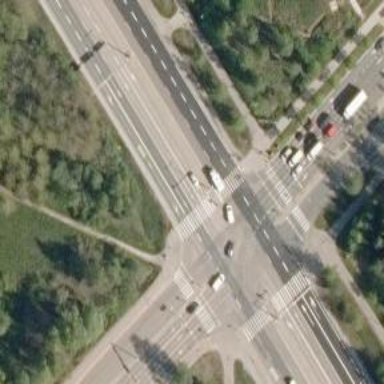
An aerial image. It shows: Asphalt cycleway with crossing.